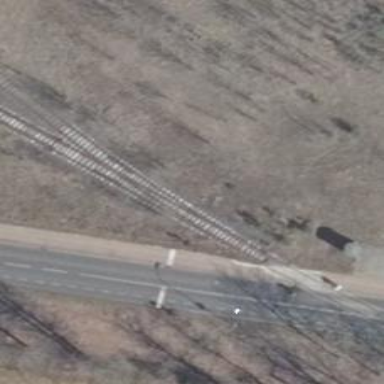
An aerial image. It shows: Railway switch.